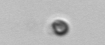
Label: nanoplankton_mix